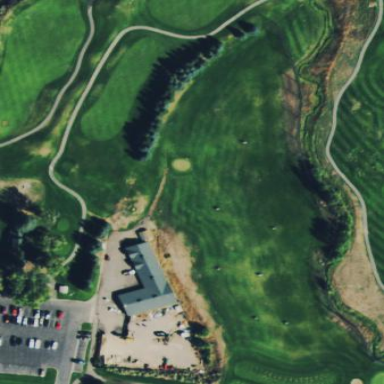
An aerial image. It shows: Grassy area designated as driving range for golf.